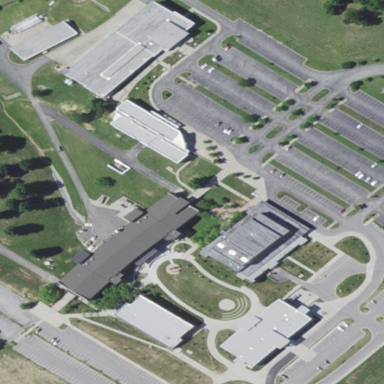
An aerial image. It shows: College or university.